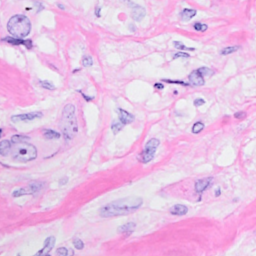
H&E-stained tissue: Breast